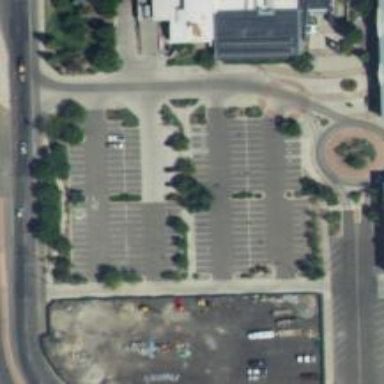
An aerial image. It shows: Parking space is available.